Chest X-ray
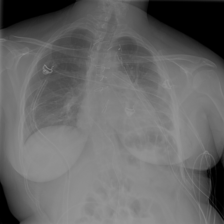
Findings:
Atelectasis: negative
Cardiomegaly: negative
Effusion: negative
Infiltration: negative
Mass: negative
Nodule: negative
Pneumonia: negative
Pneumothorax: negative
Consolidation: negative
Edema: negative
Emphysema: negative
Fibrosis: negative
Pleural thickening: negative
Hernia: negative